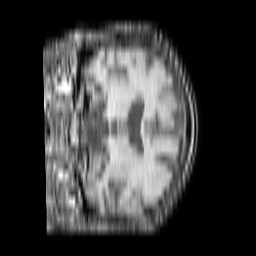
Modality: T1w
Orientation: coronal
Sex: female
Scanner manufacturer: philips
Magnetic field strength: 1.5 T
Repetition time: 0.1877 s
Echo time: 0.001837 s